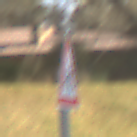
Verkehrszeichen: KinderRechts
Umgebung: Outdoor, Nature
Tageszeit: MorningAfternoon
Wetter: PartlyCloudy
Licht: Natural
Jahreszeit: NotSpecified
Kontrast: HighContrast